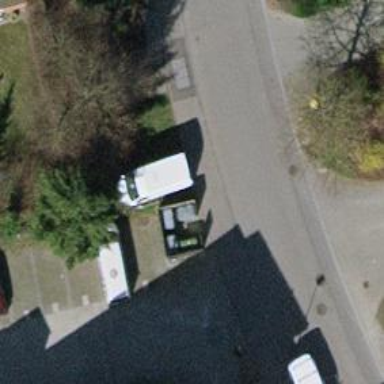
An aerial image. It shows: Recycling container for green waste at the recycling facility.